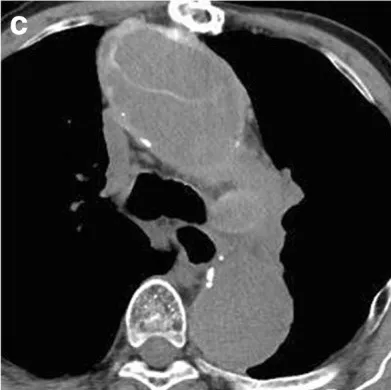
A 76-year-old male with massive hemoptysis. C and d.
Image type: radiology (ct)